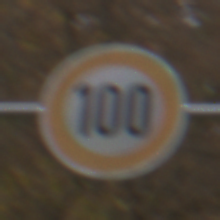
Verkehrszeichen: Geschwindigkeit100
Umgebung: Outdoor, Nature
Tageszeit: Midday
Wetter: Overcast
Licht: Natural
Jahreszeit: Autumn
Kontrast: LowContrast